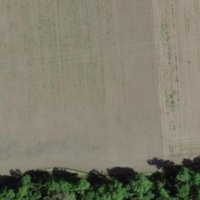
EUNIS habitat code: 52
Species observed at this site:
Primula veris